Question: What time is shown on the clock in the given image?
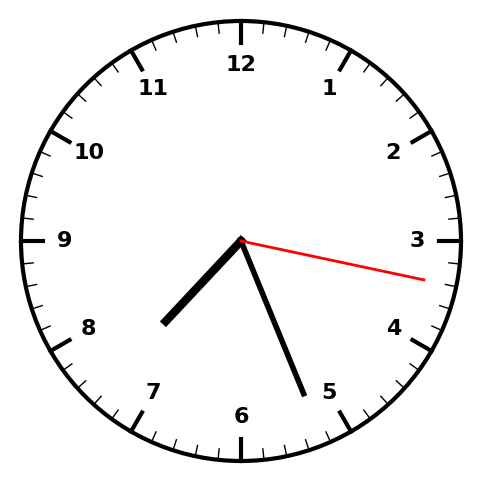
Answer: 07:26:17